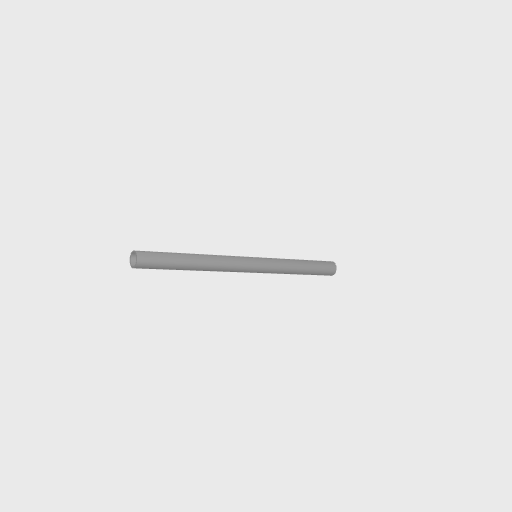
Part: AluminumTube8ID10OD150